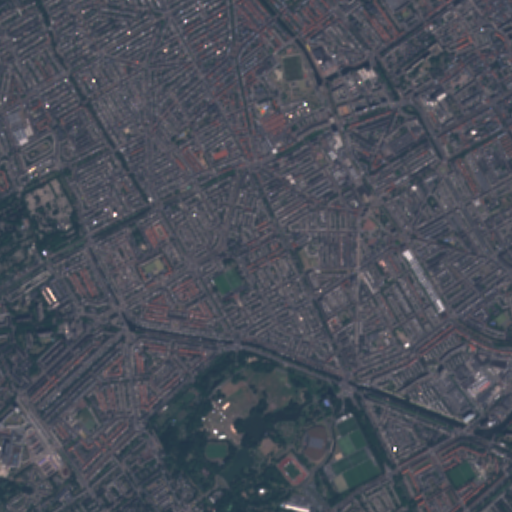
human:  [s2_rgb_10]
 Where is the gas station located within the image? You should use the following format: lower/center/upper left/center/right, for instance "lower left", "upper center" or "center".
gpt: The gas station is located in the lower right of the image.
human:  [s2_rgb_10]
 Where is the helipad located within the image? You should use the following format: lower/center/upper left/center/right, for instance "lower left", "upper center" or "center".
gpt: The helipad is located in the upper right of the image.
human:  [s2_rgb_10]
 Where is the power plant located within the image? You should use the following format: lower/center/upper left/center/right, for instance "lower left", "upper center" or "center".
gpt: The power plant is located in the upper center of the image.
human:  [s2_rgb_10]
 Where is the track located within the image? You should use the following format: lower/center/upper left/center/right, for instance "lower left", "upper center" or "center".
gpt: The track is located in the lower center of the image.
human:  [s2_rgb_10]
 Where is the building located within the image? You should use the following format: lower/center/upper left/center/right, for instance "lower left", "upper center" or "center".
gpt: There is no building in the image.